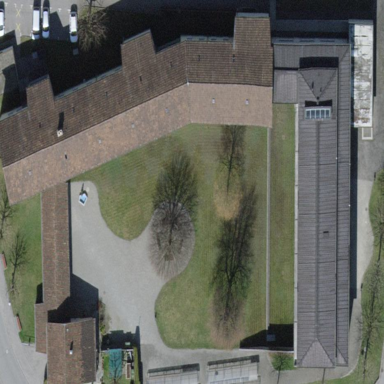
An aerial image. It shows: School building.